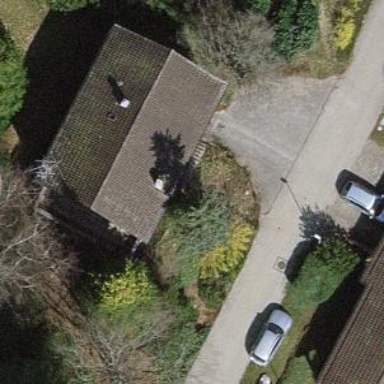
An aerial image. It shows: Simple and straightforward house.